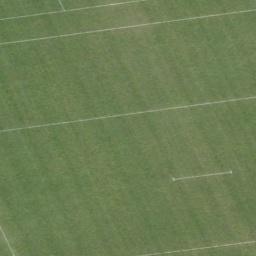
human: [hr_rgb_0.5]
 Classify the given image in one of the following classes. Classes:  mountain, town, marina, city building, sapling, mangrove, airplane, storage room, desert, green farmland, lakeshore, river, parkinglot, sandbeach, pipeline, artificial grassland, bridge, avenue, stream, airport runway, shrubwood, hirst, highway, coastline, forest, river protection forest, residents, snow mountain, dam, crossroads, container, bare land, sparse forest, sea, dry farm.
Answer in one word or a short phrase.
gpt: artificial grassland